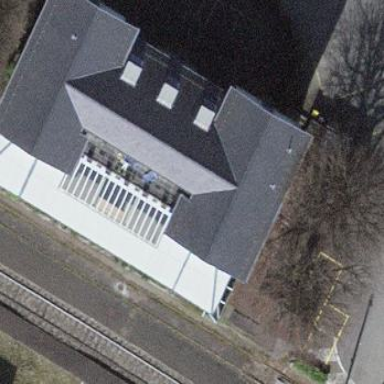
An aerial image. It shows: Train station with gabled roof.